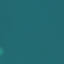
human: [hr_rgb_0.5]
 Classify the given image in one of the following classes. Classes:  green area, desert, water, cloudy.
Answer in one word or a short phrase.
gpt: water